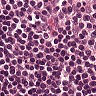
Metastatic tissue present: no